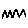
Label: zigzag